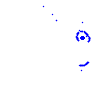
Particle: proton